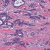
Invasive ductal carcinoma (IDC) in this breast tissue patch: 1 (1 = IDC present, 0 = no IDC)